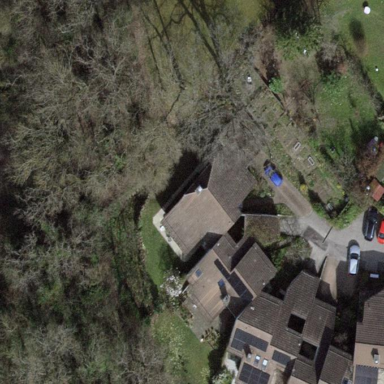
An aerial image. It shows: Garden enclosed by fence.